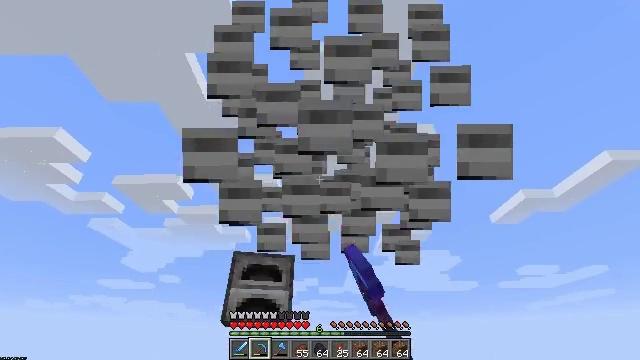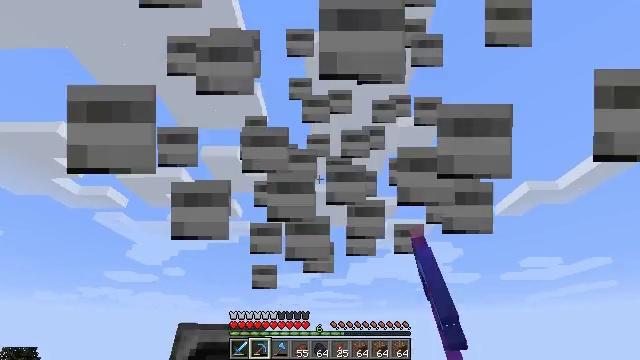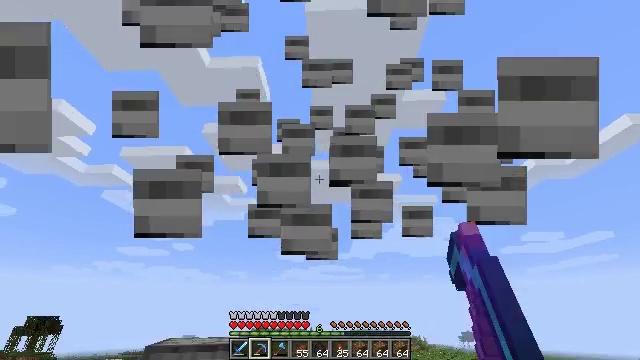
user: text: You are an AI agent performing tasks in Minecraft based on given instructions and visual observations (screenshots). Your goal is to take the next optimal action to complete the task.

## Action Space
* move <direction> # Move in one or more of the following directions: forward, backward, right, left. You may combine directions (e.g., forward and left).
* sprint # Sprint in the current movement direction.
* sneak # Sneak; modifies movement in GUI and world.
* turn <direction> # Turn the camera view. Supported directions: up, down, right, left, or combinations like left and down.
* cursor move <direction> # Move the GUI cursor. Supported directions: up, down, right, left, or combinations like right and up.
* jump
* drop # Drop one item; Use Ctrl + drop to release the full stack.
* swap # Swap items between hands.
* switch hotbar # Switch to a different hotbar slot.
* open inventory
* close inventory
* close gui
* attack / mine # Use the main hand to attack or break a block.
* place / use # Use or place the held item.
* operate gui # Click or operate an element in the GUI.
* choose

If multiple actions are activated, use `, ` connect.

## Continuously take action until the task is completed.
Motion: motion action
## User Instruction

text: Reclaim the furnace for later use.
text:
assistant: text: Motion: move forward, turn down, attack / mine
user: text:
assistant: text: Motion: move forward, turn down
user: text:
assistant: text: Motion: no_op